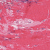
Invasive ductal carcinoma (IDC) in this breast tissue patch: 0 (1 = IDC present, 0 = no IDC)